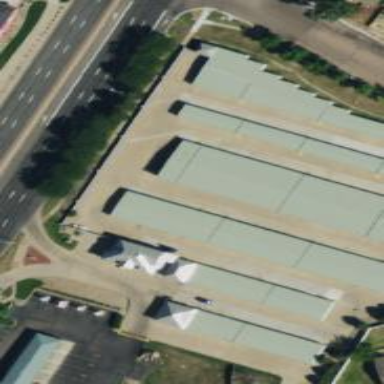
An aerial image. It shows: Building used for storage rental.